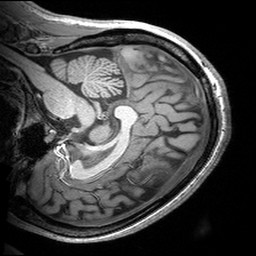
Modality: T1w
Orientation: sagittal
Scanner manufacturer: siemens
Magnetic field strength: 3 T
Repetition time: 2.53 s
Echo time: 0.00299 s